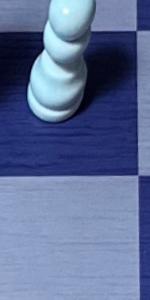
Label: Empty